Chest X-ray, AP view. Patient: 53 years old, sex F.
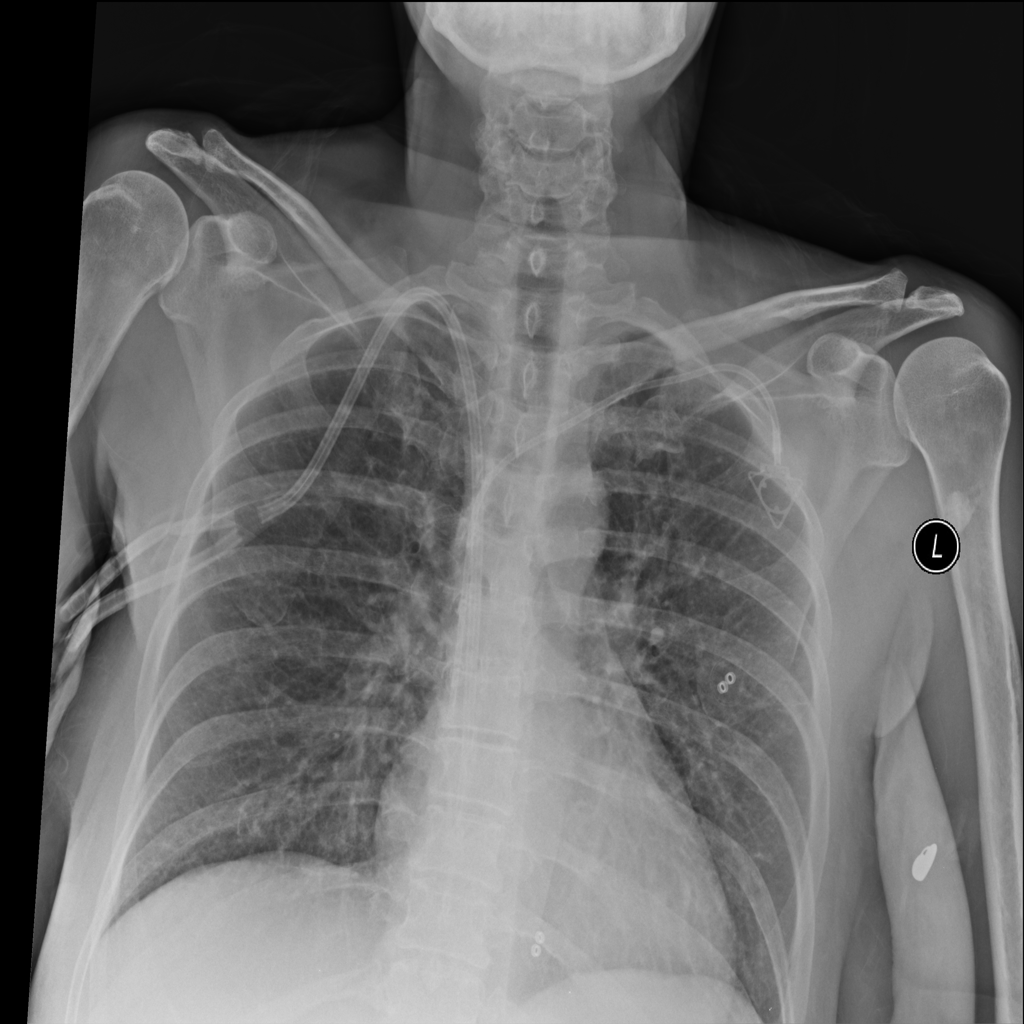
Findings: No Finding